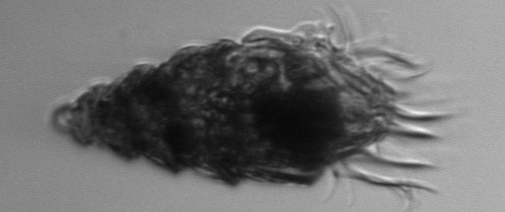
Label: Laboea_strobila